Question: In my application have created a drop down Menu when user select the option form the menu the selected option must be visible in the 'UILabel' box. For that i have one 'UILabel' box inside that i have kept on 'UIbutton' and i have changed the UIButton into down arrow symbol to user know the option is there.
When user click on the arrow a 'UIView' comes as a 'POPUP' like a drop down Menu inside the 'UIView' i have kept the three UIButton if user select the button that particular button name as to appear in the 'UILabel' box in the top. For that i have set the Tags for the Options UIButtons whenever user click option according to the tag it has to set the Value to 'UILabel' i have tried this method its not working.
My code.
'''
- (void) showPopView1
{
self.popup.alpha = 1;
[self.popup setFrame:CGRectMake(100, 150, 150, 150)];
}
- (IBAction)click:(id)sender {
[self showPopView1];
if([sender tag] == 1){
option.text = @"You Pressed Button 1";
}
else if([sender tag] == 2){
option.text = @"You Pressed Button 2";
}
}
'''
I have used the above code to achieve that task its not working please tell me whether I'm doing the right or where I'm doing wrong . My Output Screen.

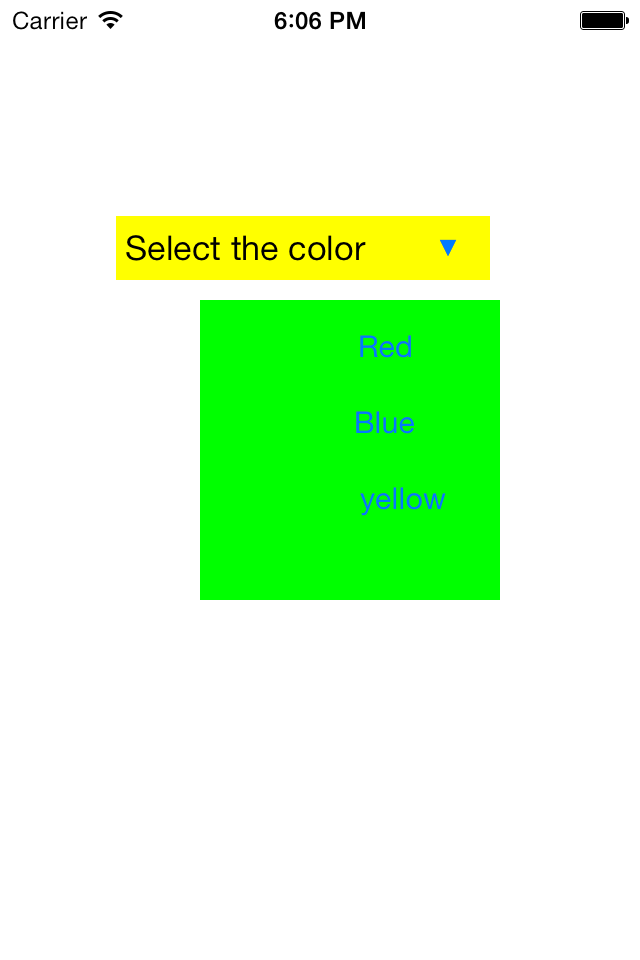
Answer: Try this :
'''
- (IBAction)click:(id)sender {
[self showPopView1];
UIButton *red = (UIButton*)[self.popUp viewWithTag:1];
[red addTarget:self action:@selector(colorSelected:) forControlEvents:UIControlEventTouchUpInside];
UIButton *blue = (UIButton*)[self.popUp viewWithTag:2];
[red addTarget:self action:@selector(colorSelected:) forControlEvents:UIControlEventTouchUpInside];
}
-(void)colorSelected : (UIButton*)sender{
if([sender tag] == 1){
option.text = @"You Pressed Button 1";
}
else if([sender tag] == 2){
option.text = @"You Pressed Button 2";
}
}
'''